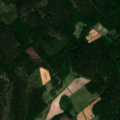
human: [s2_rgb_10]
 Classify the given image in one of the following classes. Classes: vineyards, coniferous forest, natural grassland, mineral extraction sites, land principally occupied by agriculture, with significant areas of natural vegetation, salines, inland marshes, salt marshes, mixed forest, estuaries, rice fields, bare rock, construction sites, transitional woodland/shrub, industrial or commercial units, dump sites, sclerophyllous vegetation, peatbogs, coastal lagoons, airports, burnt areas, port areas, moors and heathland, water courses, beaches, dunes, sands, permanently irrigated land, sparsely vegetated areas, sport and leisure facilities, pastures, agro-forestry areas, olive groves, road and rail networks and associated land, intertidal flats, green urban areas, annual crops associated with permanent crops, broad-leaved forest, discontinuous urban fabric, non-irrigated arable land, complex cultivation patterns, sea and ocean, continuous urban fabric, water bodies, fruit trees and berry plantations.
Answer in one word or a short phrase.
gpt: land principally occupied by agriculture, with significant areas of natural vegetation, broad-leaved forest, coniferous forest, mixed forest